Field crop: maize
Growth stage: 1
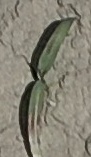
Species: sorghum